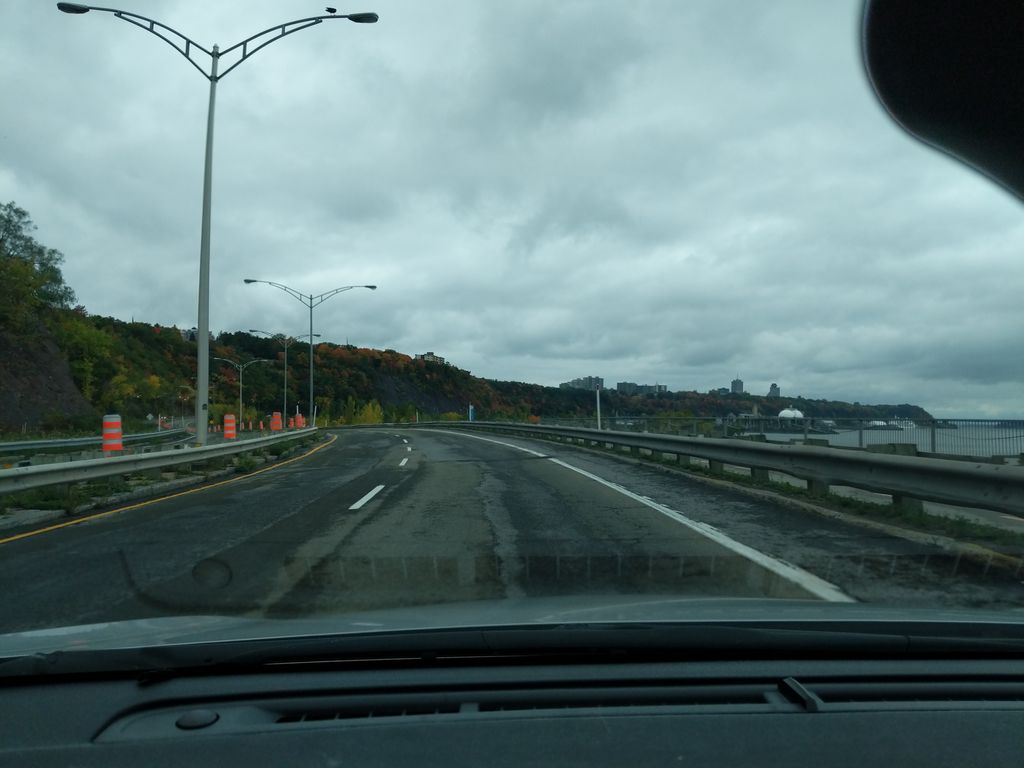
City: quebec_city